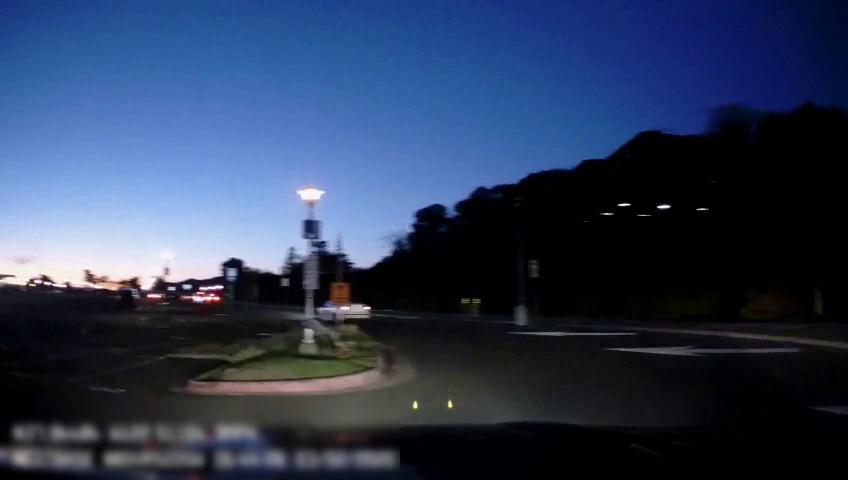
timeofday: Night
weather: Other
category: Drivable Space
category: Vehicles | Car
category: Traffic | Signs